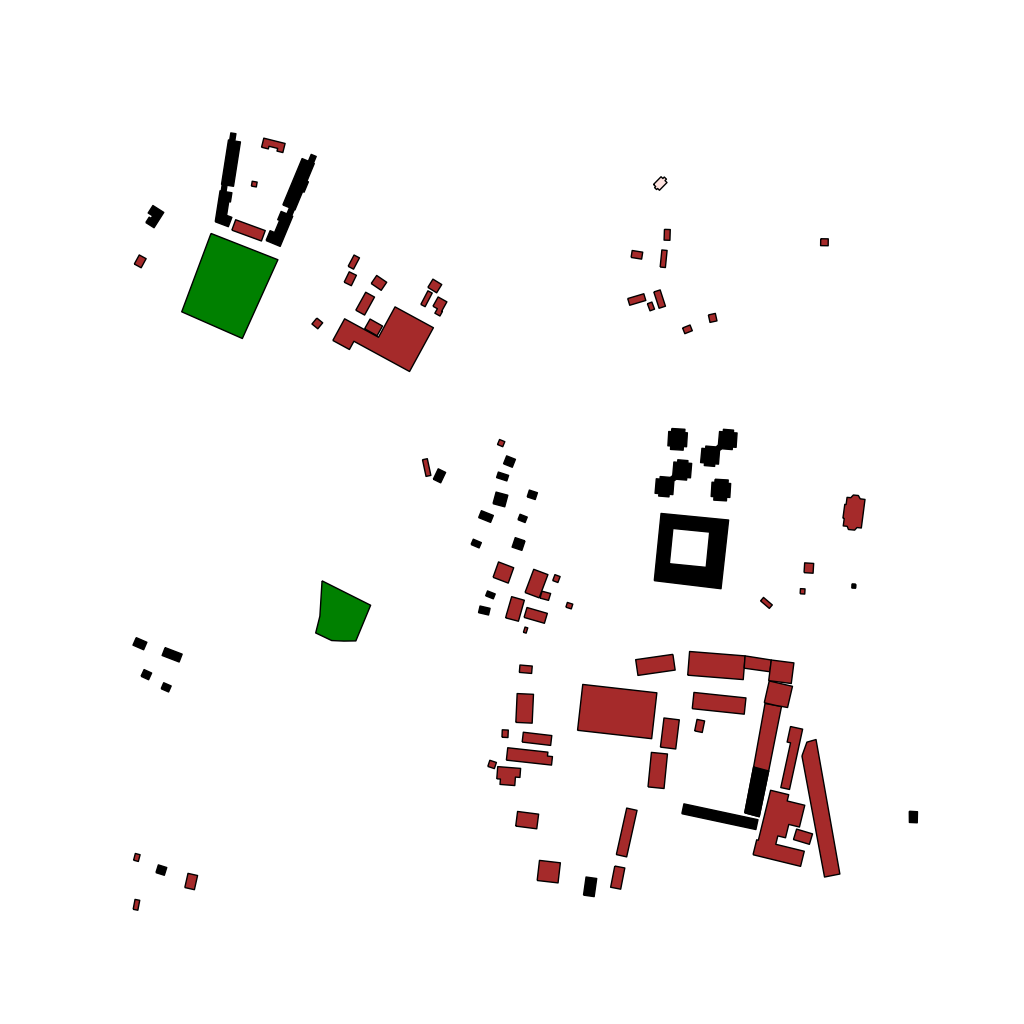
Tags: overhead vector_map, business, industrial, recreation, residential, special, modern, soviet, high_rise, individual_rise, low_rise, medium_rise, density_1, Building, Facility, Gas, Park, 1.0 km²